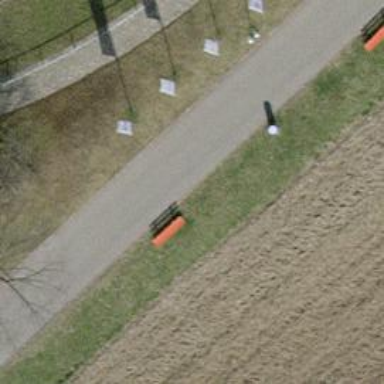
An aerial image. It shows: Red bench.